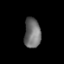
Tissue: lung
Cell type: Fibroblasts
Senescence score: 0.5786
Nuclear area (px): 484
Mean DAPI intensity: 110.192